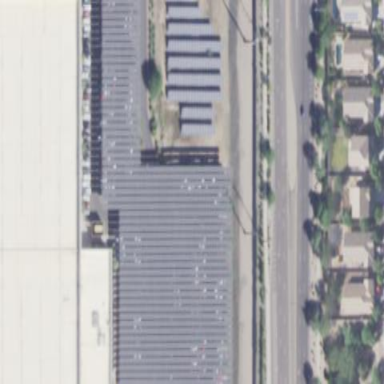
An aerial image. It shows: Solar photovoltaic panel generator located on building's roof.